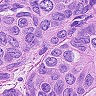
Metastatic tissue present: yes